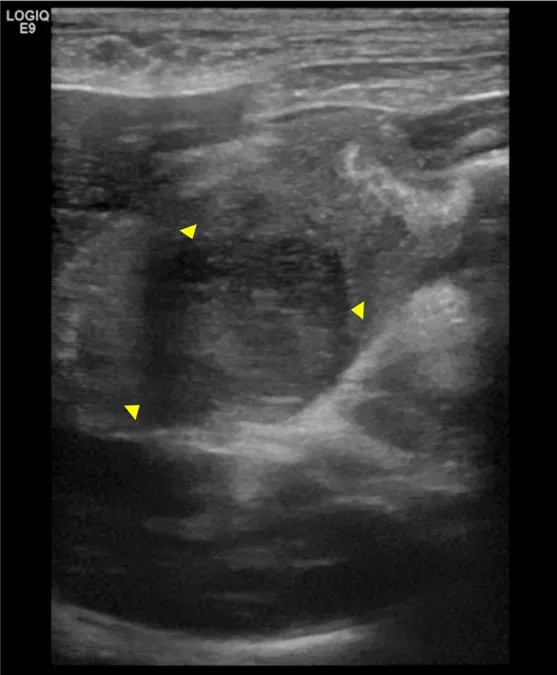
Abdominal ultrasonography images of the pylorus lesion. The arrowheads indicate a mass in the pylorus region, measuring 2.1 cm x 2.2 cm. The mass is surrounded by thickened gastric wall.
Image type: radiology (ultrasound)